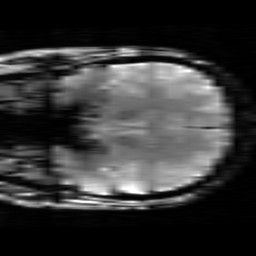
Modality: T2starw
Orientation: coronal
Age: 19
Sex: female
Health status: healthy
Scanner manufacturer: siemens
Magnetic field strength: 3 T
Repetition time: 0.7 s
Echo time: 0.02 s